Question: # Background
I am creating a search field in my header. This code in my view:
'''
<% if signed_in? %>
<%=f orm_tag( "/search", method: "get", :class=>"navbar-form navbar-left", :role => "search") do %>
<div class="form-group">
<%=t ext_field_tag :q, nil, :class=>"form-control", :placeholder => 'Domain/IP Search' %>
</div>
<%=b utton_tag "Search", :type=>'submit', :class=> "btn btn-primary" do %>
<span class="glyphicon glyphicon-search"></span>
<% end %>
<% end %>
'''
creates this output:
'''
<form accept-charset="UTF-8" action="/search" class="navbar-form navbar-left" method="get" role="search">
<div style="display:none">
<input name="utf8" type="hidden" value="">
</div>
<div class="form-group">
<input class="form-control" id="q" name="q" placeholder="Domain/IP Search" type="text">
</div>
<button class="btn btn-primary" name="button" type="submit">
<span class="glyphicon glyphicon-search"></span>
</button>
</form>
'''
Here is a picture:

# The issue
The problem is when I search, I get this in my url:
'''
/search?utf8=&q=test&button=
'''
Ideally, I'd like it to be more like:
'''
/search?q=test
'''
How do I get rid of the button parameter (and hopefully the utf one as well).
## Extra info:
routes.rb
'''
resources :search
'''
search_controller.rb
'''
class SearchController < ApplicationController
def index
@results = params[:q]
puts @results.to_s
end
end
'''
search\index.html.erb
'''
<%=@results.to_s %>
'''
Adding this because while the accepted answer helped me get to the solution; it didn't have the exact code for my circumstance. I made these changes:
1) routes:
'''
match '/search', to: 'search#index', via: 'post'
'''
2) form in my header:
'''
<%= form_tag search_path, method: "post", :class => "navbar-form navbar-left", :id=> "SearchForm", :role => "search" do %>
<div class="form-group">
<%= text_field_tag :q, nil, :class => "form-control", :placeholder => 'Domain/IP Search' %>
</div>
<%= button_tag "Search", :type=> 'submit', :class=> "btn btn-primary" do %>
<span class="glyphicon glyphicon-search"></span>
<% end %>
<% end %>
'''
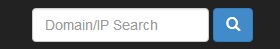
Answer: The bottom line, as I wrote in another answer, is that <URL>:

Essentially, when you submit a 'GET' form, it appends the parameters to your URL, whilst a 'POST' form will append the data to the request body (or somewhere hidden).
The difference is just that the 'GET' request expects a response to be immediately, and so you have to pass the parameters in the URL to ensure the server knows how to construct it. The best example being if you use a 'GET' request to load a page.
The 'POST' method is used primarily used for forms, where a response is not expected immediately; thus allowing you to keep the params hidden in the request.
---
We've actually created a basic search feature <URL>
The way we did it was as follows:
'''
match 'search(/:search)', :to => 'products#search', :as => :search, via: [:get, :post]
'''
This will firstly allow you to access the search action by typing 'domain.com/search/your-query-here'
In terms of submitting via a form, you'll be able to use JQuery to amend the URL with the input from the text field:
'''
#app/views/elements/_nav.html.erb
<%= form_tag search_path, :method => :post, :id => "SearchForm" do %>
<%= text_field_tag :search, params[:search], placeholder: 'Search your favourite products or brands', :autocomplete => :off, :id => 'SearchSearch' %>
<%= image_submit_tag('nav_bar/search.png', title: 'Search', class: 'search_submit', data: { "placement" => "bottom" }) %>
<% end %>
#app/assets/javascripts/application.js
//Search Submit
$(document).ready(function() {
$('#SearchForm').submit(function(e) {
e.preventDefault();
if( $('#SearchSearch').val().length > 0 ) {
var search_params = '/' + $('#SearchSearch').val().toLowerCase();
}else{
var search_params = ''
}
window.location.href = $(this).attr('action') + search_params
});
});
'''